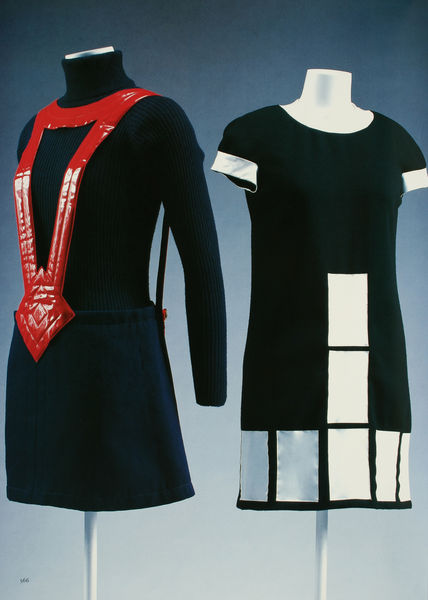
Titel: Pullover und Kleid
Künstler: Pierre Cardin
Standort: Kyoto (Japan)
Institution: Kyoto Costume Institute
Schlagwörter: weiß, grau, kleid, kleider, schmuck, schwarz, rot, mode, ärmel, kostüm, zwei, lack, foto, rechtecke, stangen, puppen, quadrate, geometrisch, courreges, minikleider